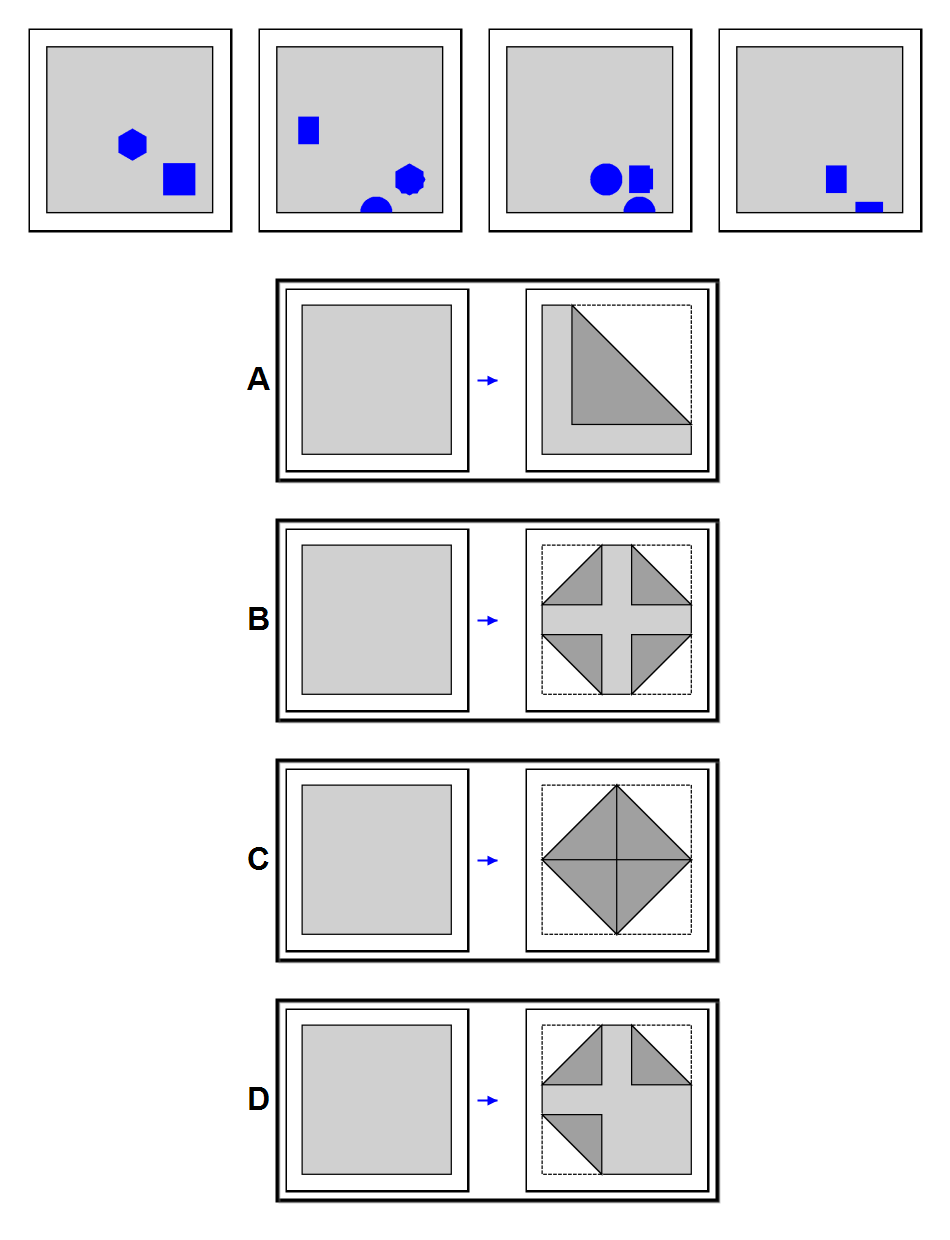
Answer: B